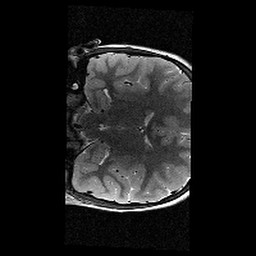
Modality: T2w
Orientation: coronal
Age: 9
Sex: female
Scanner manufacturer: siemens
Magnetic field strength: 3 T
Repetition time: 9.23 s
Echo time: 0.067 s